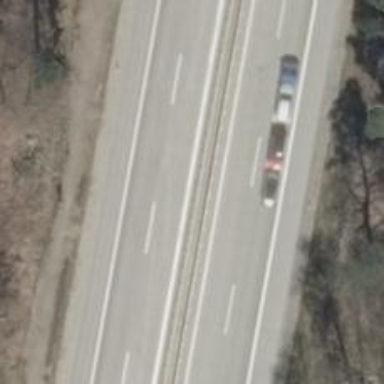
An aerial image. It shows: Asphalt motorway.